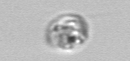
Label: Amoeba